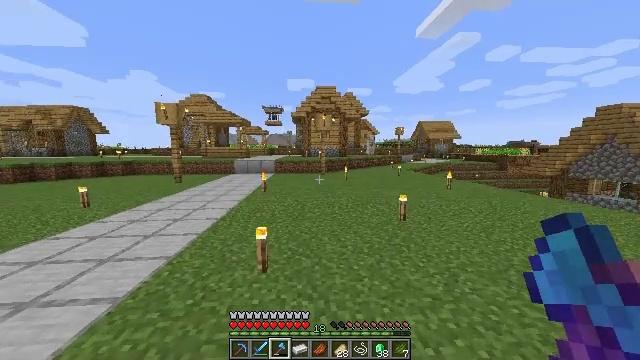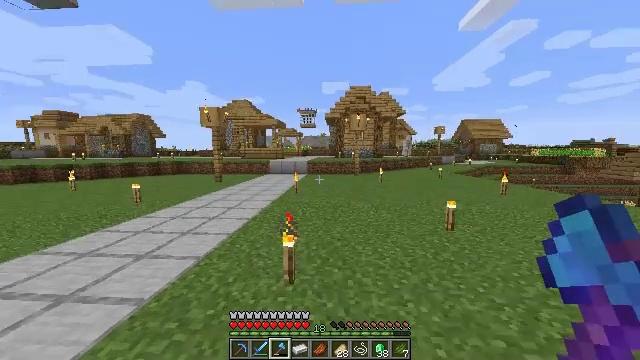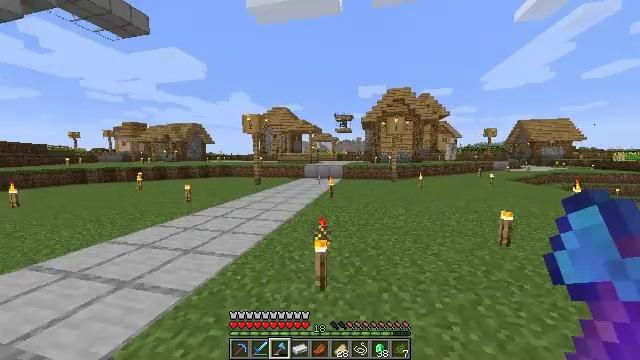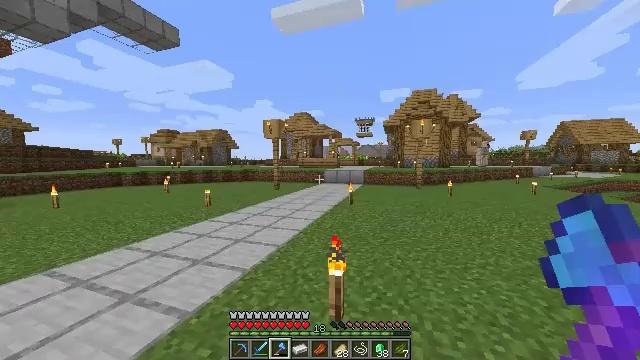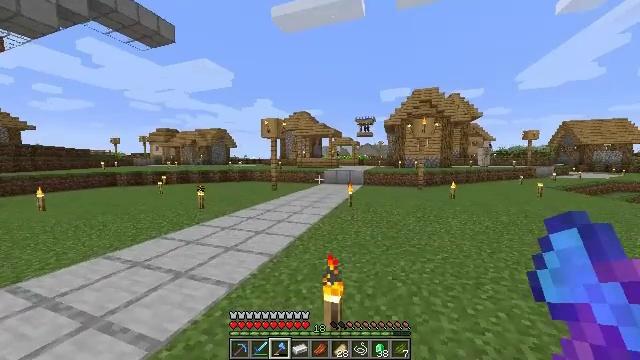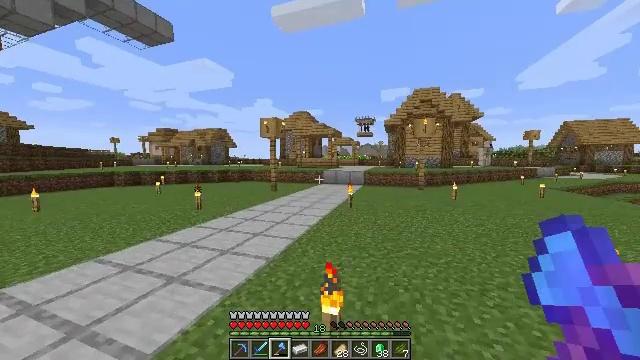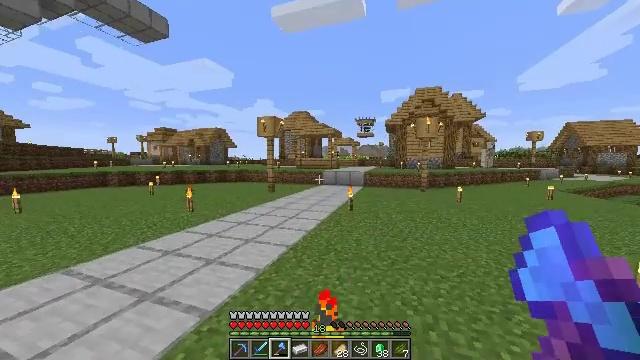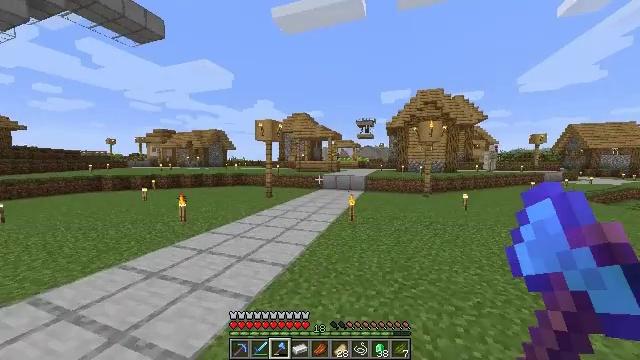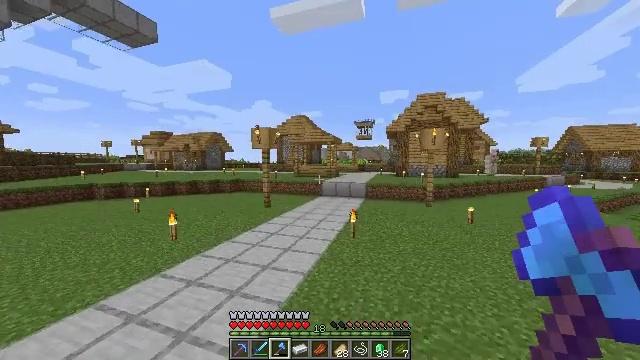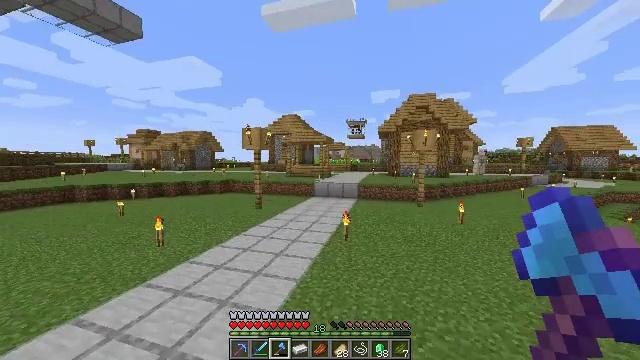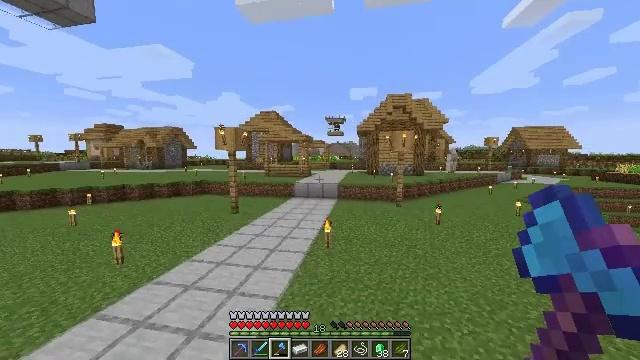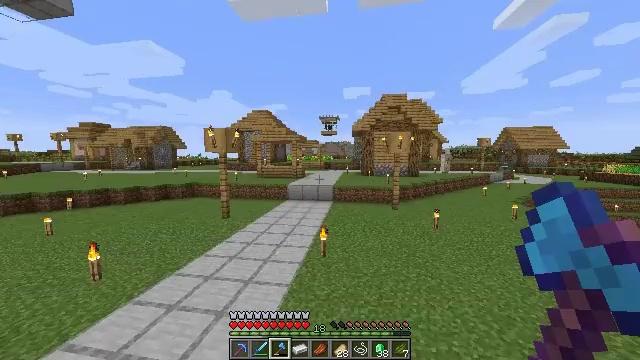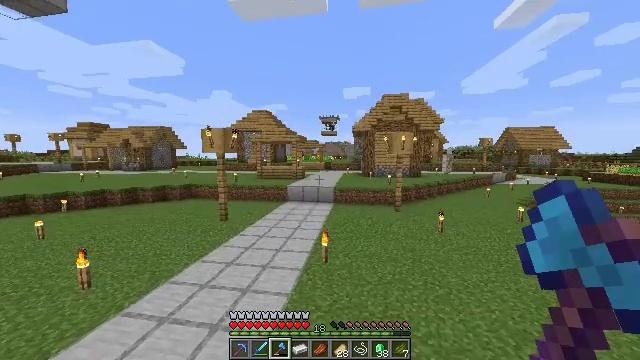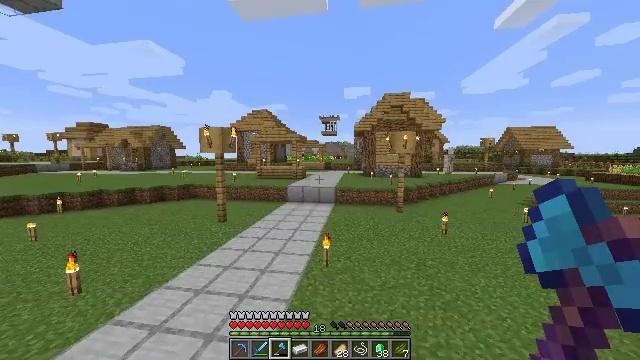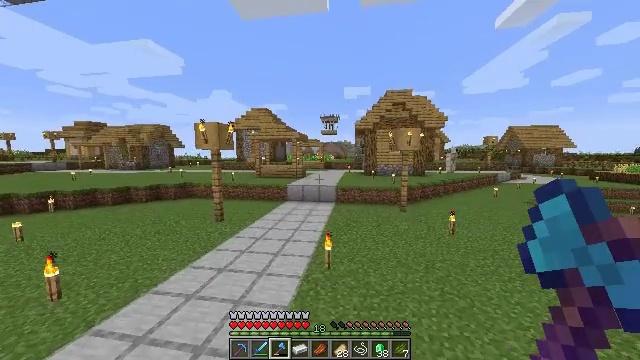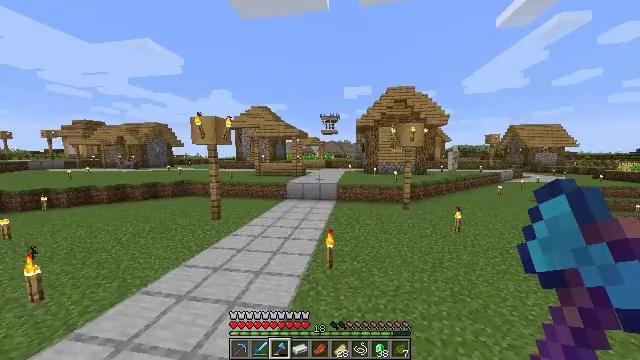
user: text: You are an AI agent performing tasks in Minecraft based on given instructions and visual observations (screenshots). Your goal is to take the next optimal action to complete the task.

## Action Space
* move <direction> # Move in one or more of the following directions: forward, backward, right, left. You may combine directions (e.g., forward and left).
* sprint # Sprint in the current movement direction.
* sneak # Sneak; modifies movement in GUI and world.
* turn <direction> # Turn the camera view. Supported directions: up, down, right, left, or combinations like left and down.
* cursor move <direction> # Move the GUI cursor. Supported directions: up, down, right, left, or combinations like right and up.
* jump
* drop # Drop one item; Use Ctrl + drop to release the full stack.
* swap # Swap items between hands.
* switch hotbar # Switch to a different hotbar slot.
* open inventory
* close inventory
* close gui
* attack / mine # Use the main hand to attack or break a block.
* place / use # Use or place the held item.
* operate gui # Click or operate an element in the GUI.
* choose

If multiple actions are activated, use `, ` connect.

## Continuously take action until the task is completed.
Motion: motion action
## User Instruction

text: Produce green dye by cooking cactus.
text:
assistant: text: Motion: move forward, turn left
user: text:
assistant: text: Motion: move forward, sprint, turn left and up
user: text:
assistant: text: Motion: move forward, sprint, turn left and up
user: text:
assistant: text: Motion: move forward, sprint
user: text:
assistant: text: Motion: move forward, sprint
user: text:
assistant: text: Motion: move forward, sprint
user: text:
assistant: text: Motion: move forward, jump
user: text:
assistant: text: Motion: move forward, jump
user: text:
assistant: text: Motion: move forward, turn right, jump
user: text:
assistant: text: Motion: move forward, turn right and down, jump
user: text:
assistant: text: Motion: move forward, turn right, jump
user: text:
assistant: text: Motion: move forward, jump
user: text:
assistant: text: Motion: move forward, jump
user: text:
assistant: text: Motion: move forward, jump
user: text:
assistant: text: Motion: move forward, jump
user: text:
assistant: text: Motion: move forward, sprint, jump
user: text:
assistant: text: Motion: move forward, sprint, jump
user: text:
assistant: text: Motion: move forward, sprint, jump
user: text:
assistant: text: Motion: move forward, sprint, jump
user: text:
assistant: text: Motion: move forward, sprint, jump
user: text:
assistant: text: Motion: move forward, sprint, turn right and down, jump
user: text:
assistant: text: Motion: move forward, turn right, jump
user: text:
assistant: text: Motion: move forward, turn right, jump
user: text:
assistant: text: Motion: move forward, jump
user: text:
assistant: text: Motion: move forward, jump
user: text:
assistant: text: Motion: move forward, jump
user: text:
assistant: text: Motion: move forward, sprint, jump
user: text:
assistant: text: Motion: move forward, sprint, jump
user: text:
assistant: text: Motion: move forward, sprint, jump
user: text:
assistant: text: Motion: move forward, sprint, jump